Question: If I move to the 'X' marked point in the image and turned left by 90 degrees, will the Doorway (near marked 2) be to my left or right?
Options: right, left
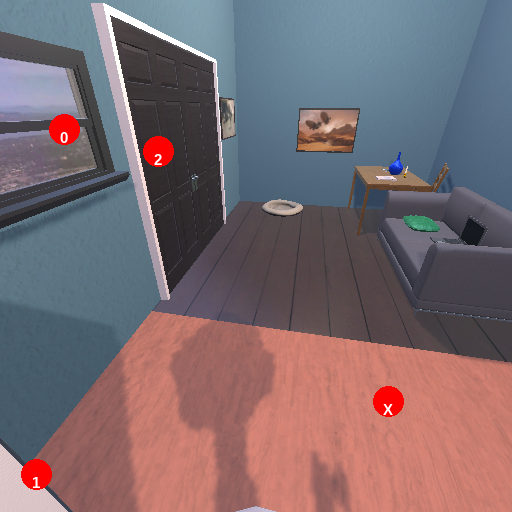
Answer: right